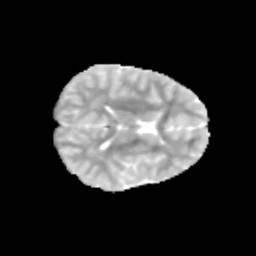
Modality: MD
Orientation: axial
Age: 9
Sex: male
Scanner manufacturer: siemens
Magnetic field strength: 3 T
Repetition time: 3.8 s
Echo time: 0.07 s